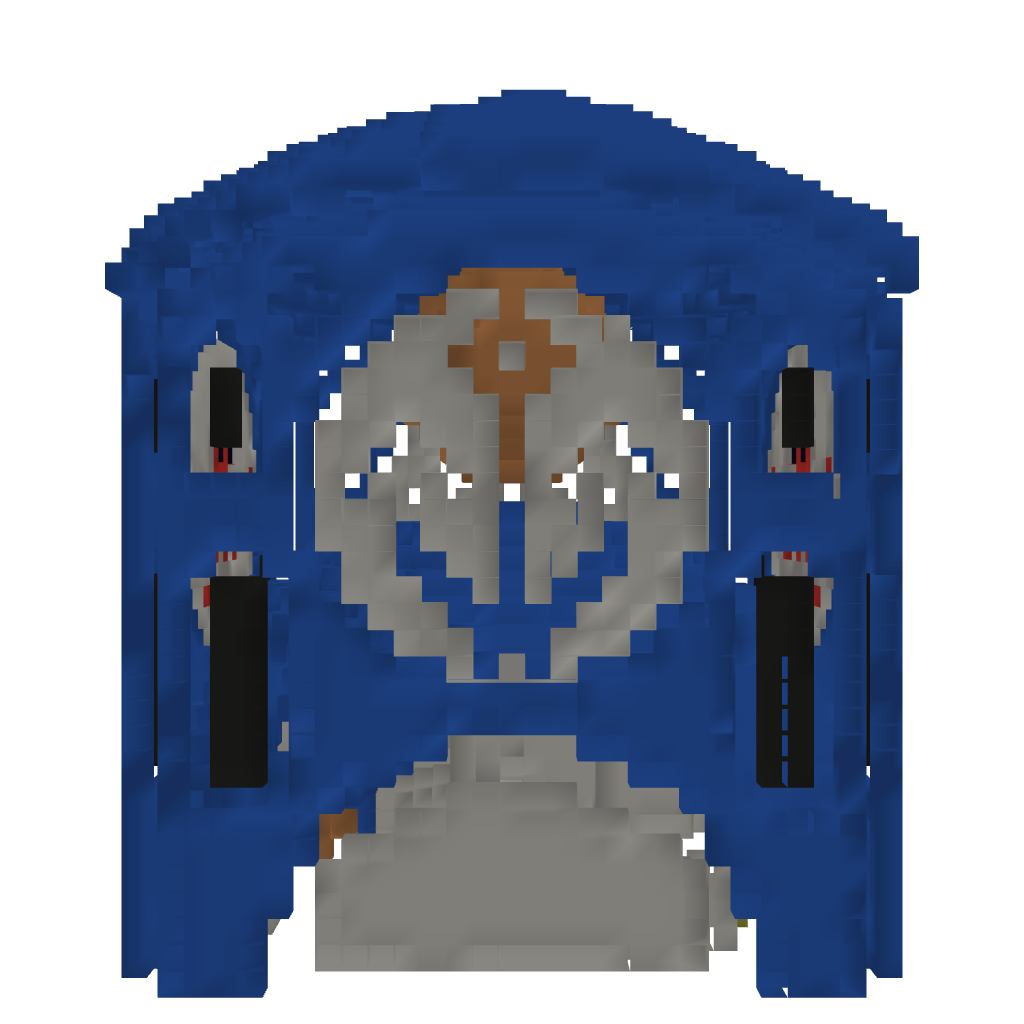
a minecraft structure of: Octopus Temple